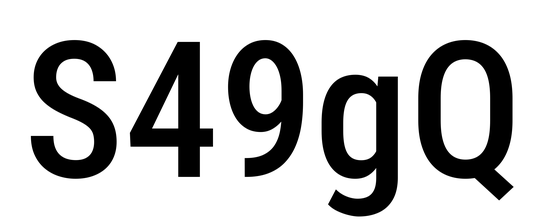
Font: Roboto_Condensed_Medium